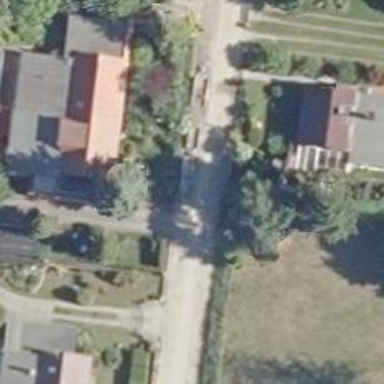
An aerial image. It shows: Smooth asphalt road in residential area.